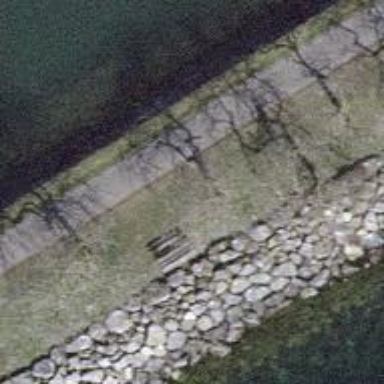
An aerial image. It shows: Bench.